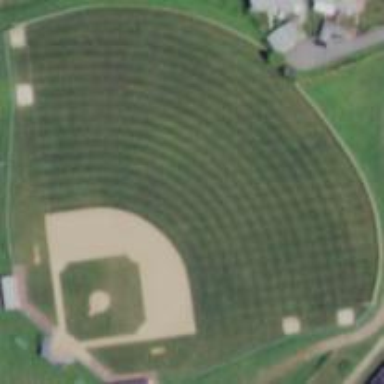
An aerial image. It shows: Baseball pitch for leisure land.